Field crop: tomato
Growth stage: 1
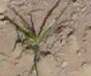
Species: cyperus